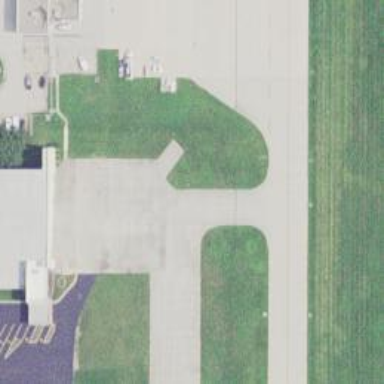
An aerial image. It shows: Image of taxiway at airport.